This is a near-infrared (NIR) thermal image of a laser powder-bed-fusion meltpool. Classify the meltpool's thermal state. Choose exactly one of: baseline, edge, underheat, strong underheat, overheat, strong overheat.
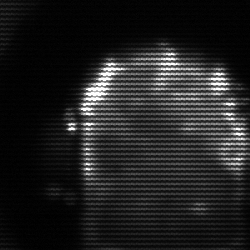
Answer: baseline